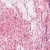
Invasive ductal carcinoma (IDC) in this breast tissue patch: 0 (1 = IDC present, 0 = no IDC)